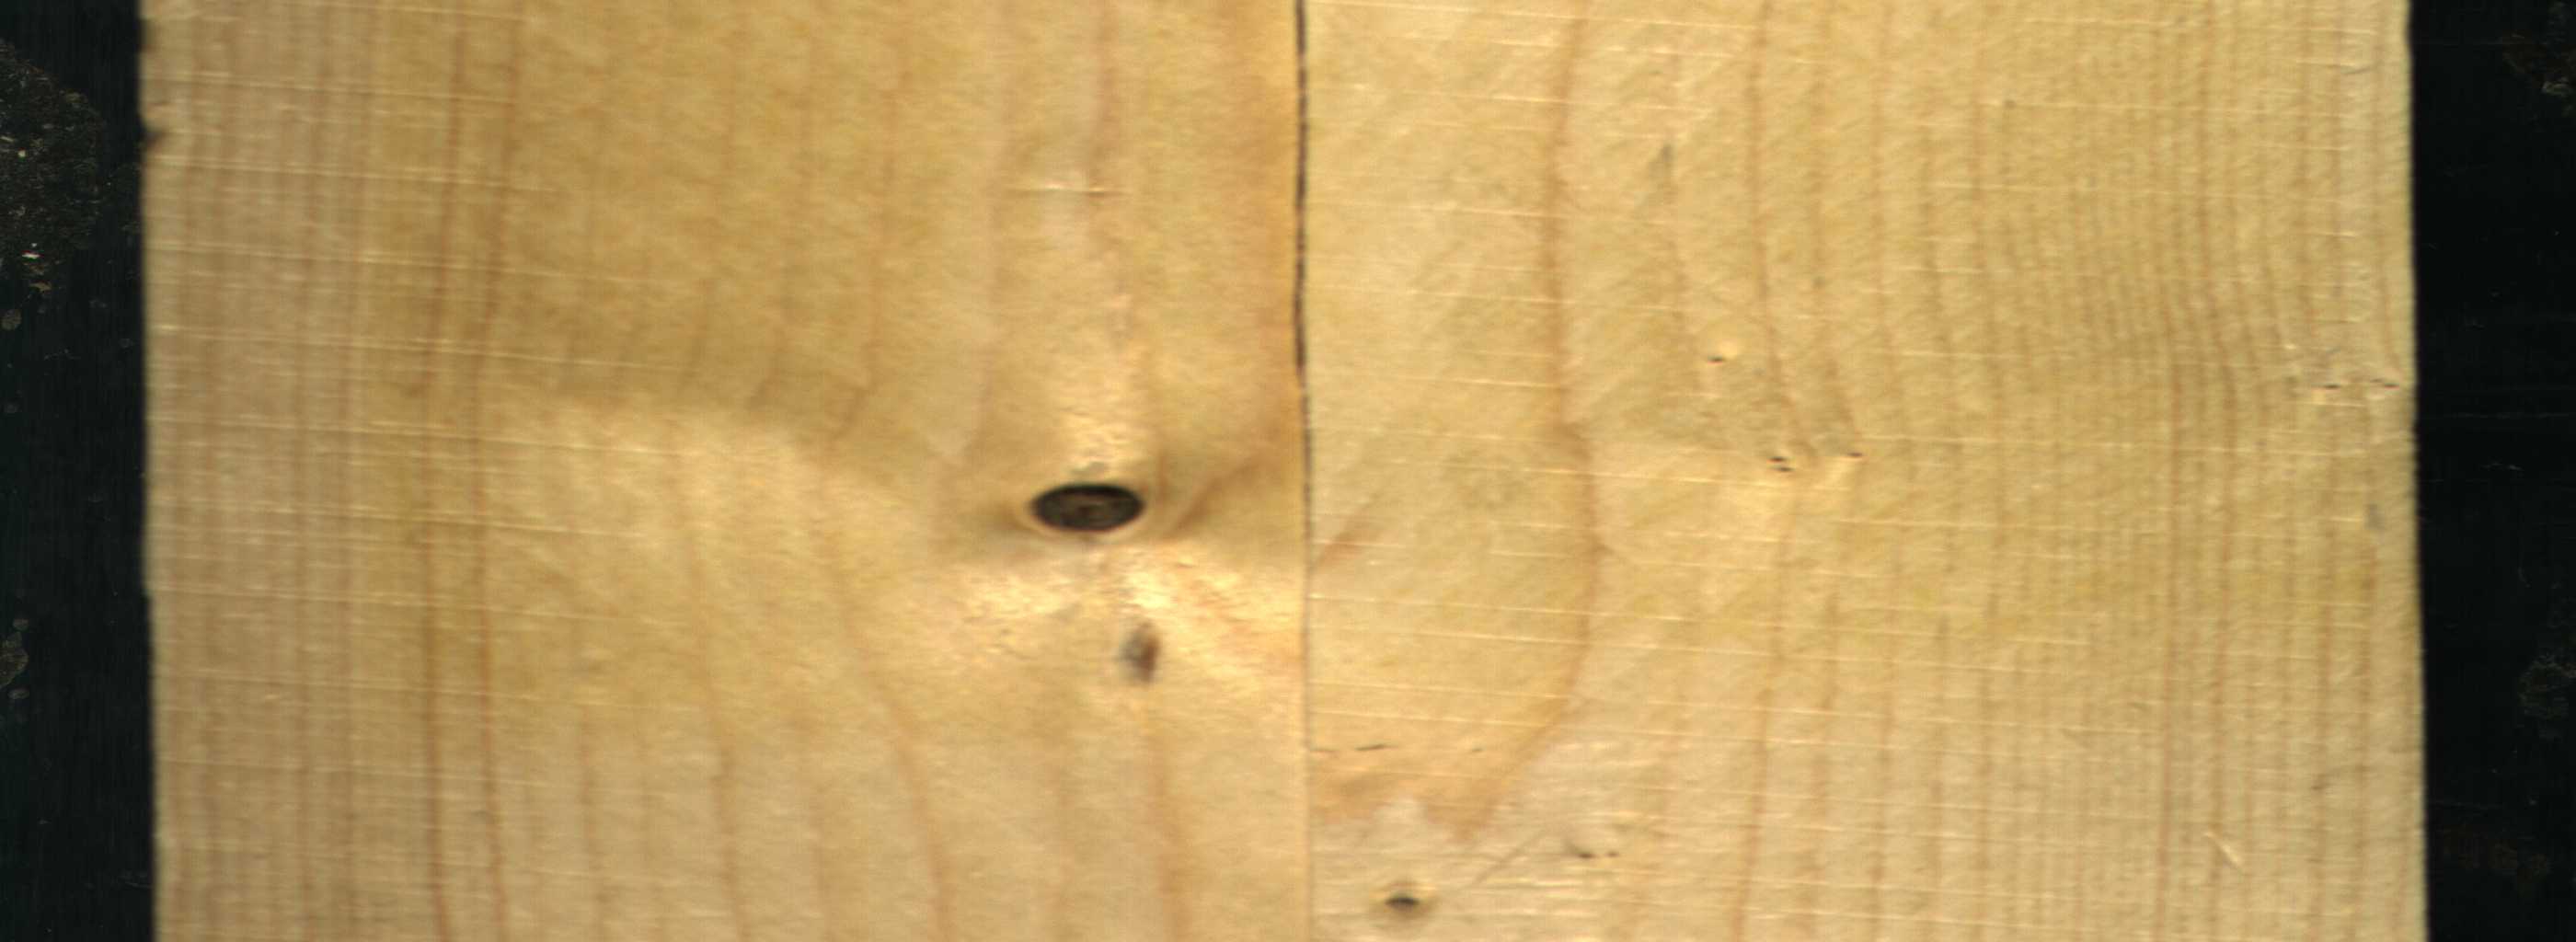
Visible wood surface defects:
Crack
Dead_Knot